Chest X-ray:
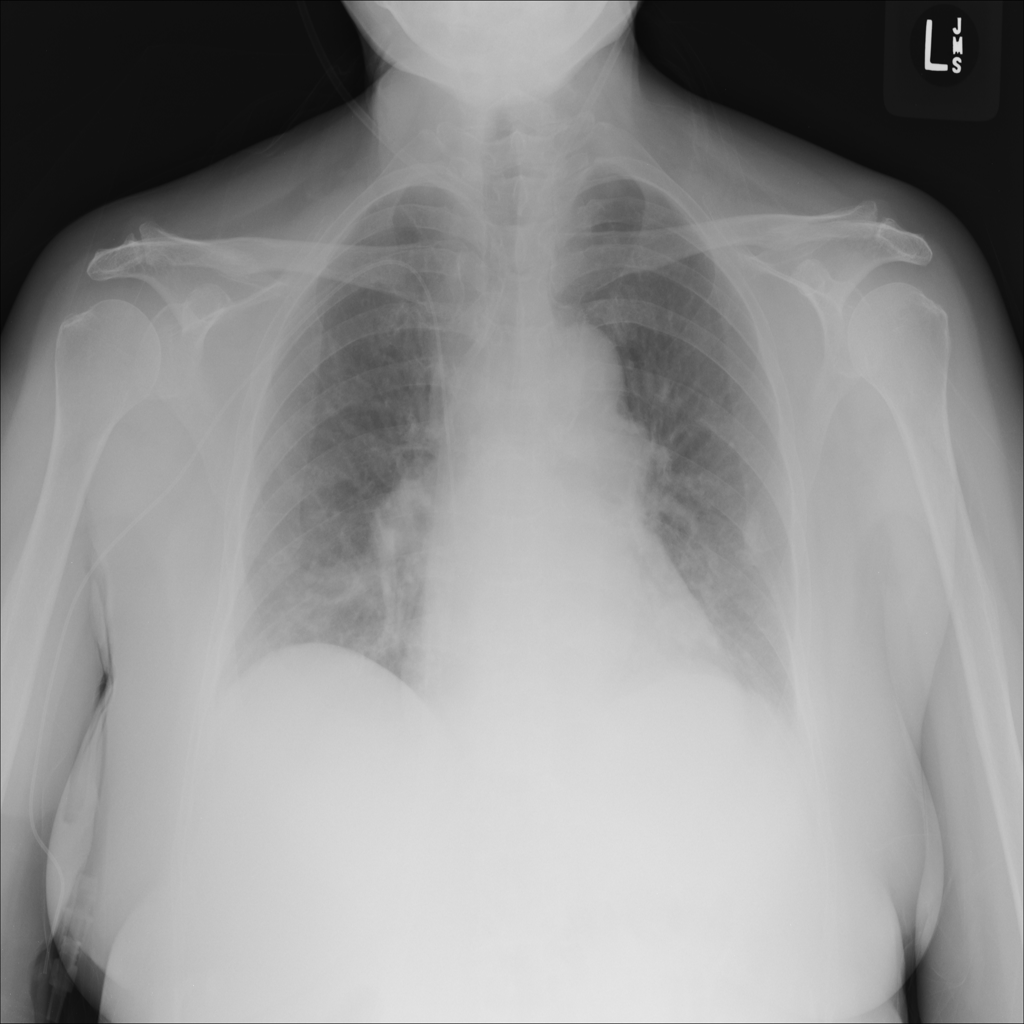
Findings: Fracture
No abnormal finding: no